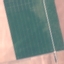
Label: AnnualCrop